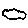
Label: cloud